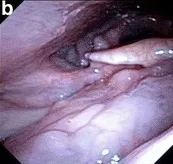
After 3 cycles of R-CHOP chemotherapy.
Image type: endoscopy (airway_endoscopy)